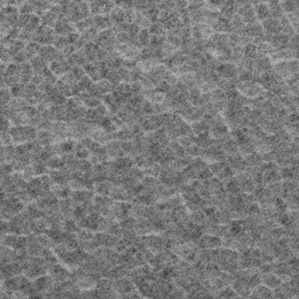
Label: frost